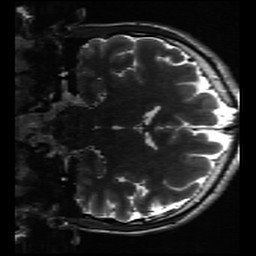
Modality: inplaneT2
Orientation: coronal